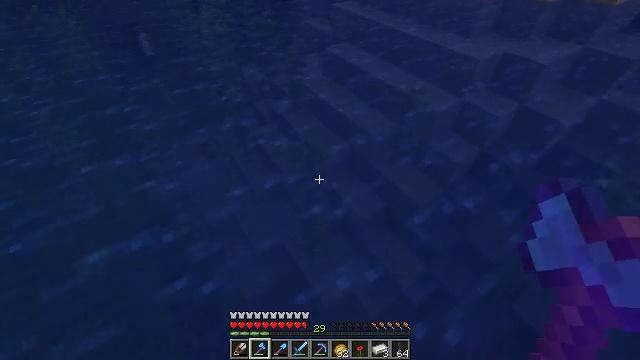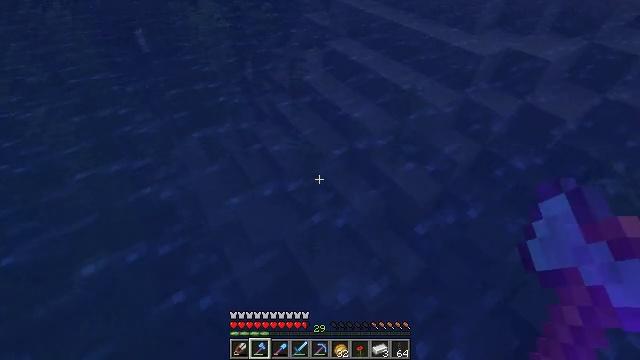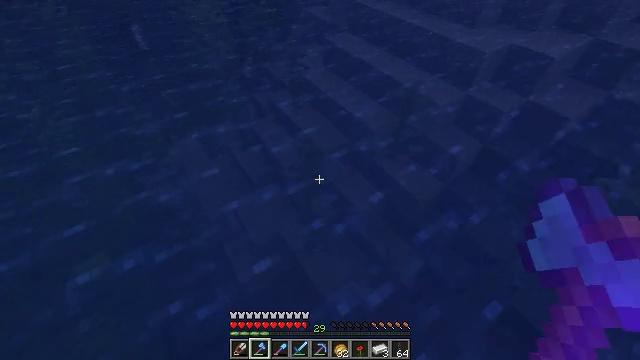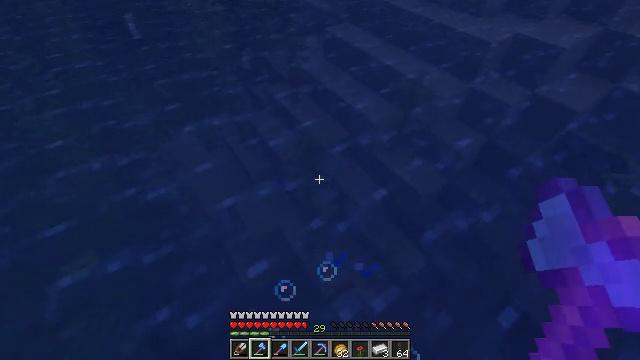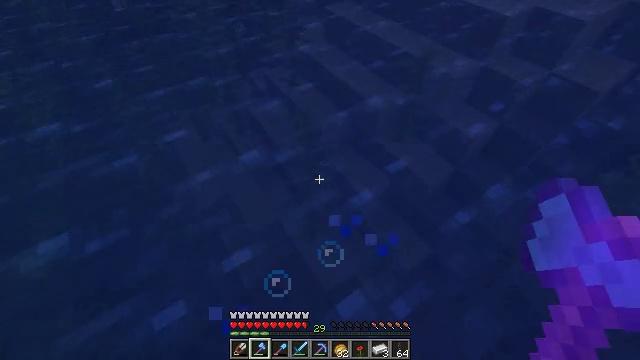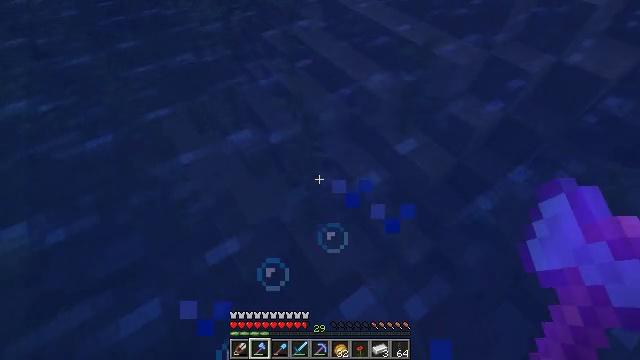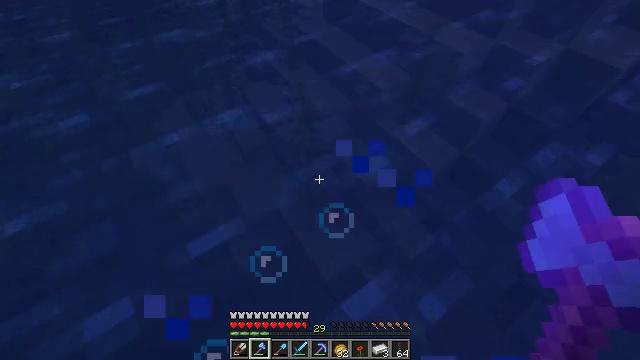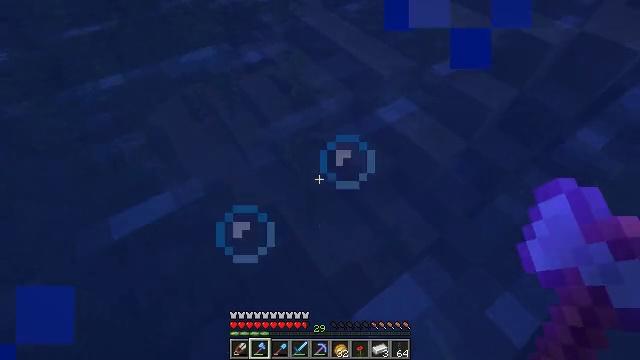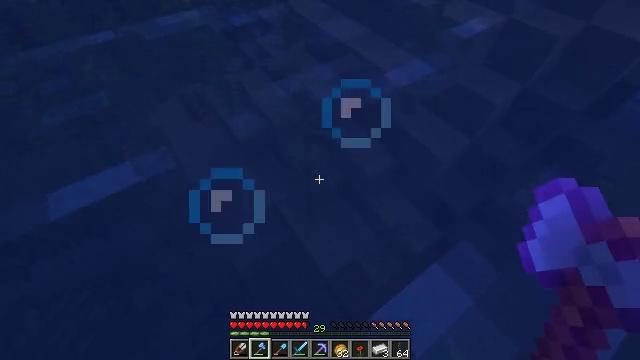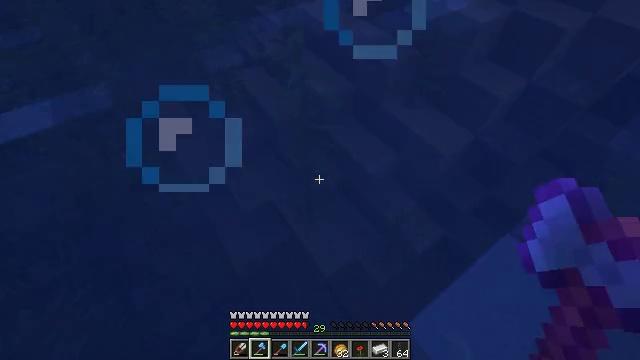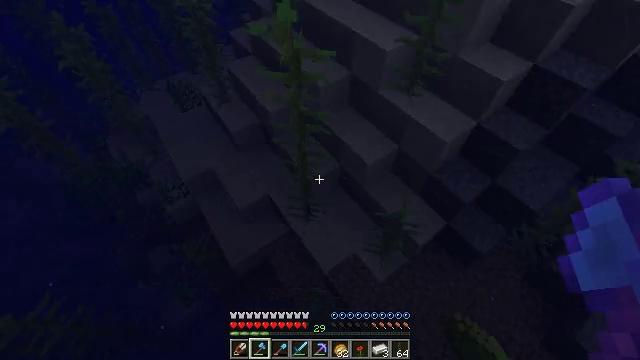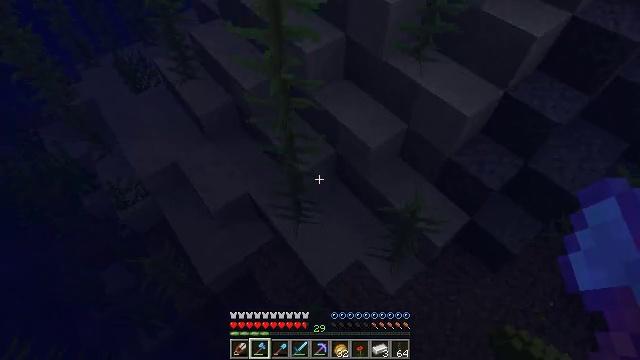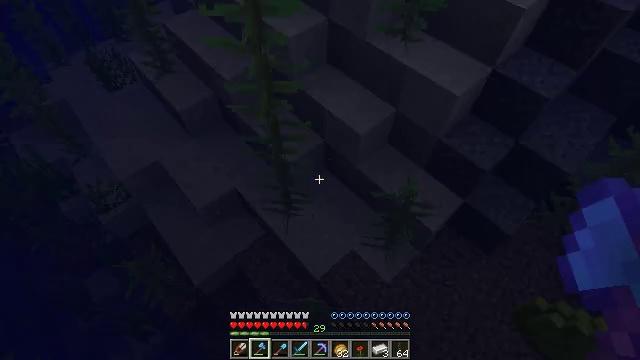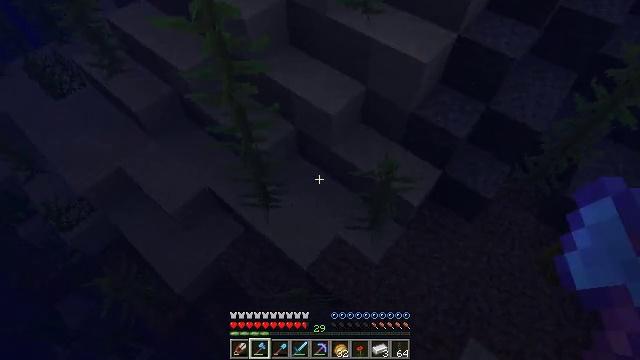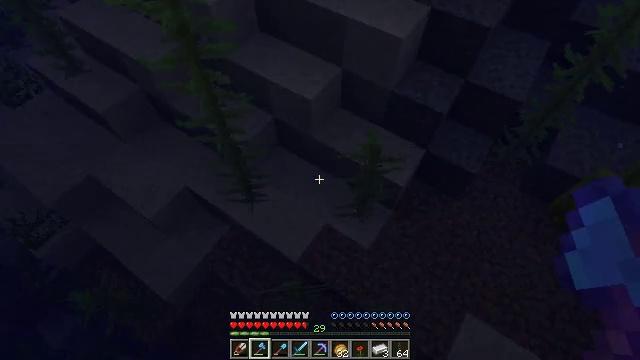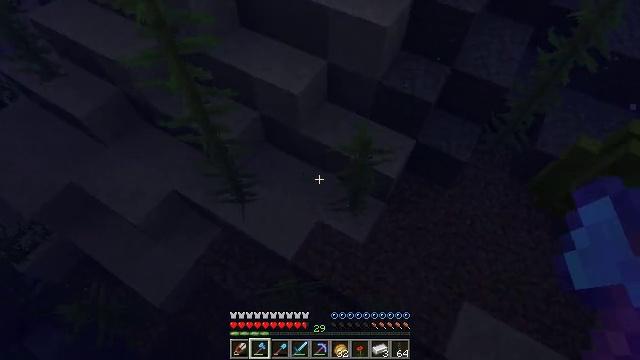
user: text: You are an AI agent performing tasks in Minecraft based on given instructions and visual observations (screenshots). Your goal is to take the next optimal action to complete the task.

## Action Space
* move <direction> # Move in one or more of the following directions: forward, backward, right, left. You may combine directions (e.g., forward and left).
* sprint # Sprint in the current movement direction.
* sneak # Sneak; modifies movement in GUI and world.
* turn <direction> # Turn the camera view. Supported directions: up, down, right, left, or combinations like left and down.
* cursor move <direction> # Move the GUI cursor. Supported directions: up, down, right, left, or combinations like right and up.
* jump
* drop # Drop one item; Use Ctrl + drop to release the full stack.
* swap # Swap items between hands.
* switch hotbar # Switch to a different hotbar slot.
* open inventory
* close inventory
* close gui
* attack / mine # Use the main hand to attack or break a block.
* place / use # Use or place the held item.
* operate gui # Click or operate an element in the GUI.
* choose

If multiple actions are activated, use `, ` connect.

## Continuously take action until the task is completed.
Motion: motion action
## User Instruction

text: Harvest kelp plant in the water.
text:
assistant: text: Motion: move forward, turn down
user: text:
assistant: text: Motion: move forward, sneak, turn down
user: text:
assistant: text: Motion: move forward, sneak, turn down
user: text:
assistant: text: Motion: sneak, turn down
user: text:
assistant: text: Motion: sneak, turn down
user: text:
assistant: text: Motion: sneak, turn down
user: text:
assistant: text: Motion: sneak
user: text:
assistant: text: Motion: sneak
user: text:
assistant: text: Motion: sneak
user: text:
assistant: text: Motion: sneak, turn right
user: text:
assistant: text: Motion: sneak, turn right
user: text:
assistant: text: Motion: sneak, turn right
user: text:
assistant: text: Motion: sneak, turn right and down
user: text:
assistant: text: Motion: sneak, turn right and down
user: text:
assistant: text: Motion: sneak, turn right
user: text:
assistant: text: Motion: sneak, turn right
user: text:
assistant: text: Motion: sneak, turn right
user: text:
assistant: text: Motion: sneak, turn right
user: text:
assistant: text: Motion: sneak, turn right and down
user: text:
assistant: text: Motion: sneak, turn right
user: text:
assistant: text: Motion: sneak, turn right
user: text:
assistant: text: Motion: sneak
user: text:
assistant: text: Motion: sneak
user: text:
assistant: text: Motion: sneak
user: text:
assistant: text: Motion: sneak, turn up
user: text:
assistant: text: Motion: sneak, turn left and up
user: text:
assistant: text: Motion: sneak, turn left and up
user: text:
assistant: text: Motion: sneak, turn left and up
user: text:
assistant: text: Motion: sneak, turn left
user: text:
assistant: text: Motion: sneak, turn left and down